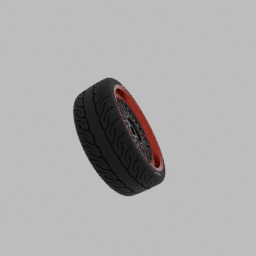
Label: mechanical